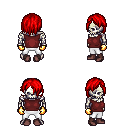
a pixel art fantasy rpg character, male body template, skeleton, maroon sleeveless shirt, white pants, red bangs hairstyle, gold gloves, maroon shoes, four views (front, back, left, right), 2x2 character sprite sheet, small pixel art, hard edges, no anti-aliasing